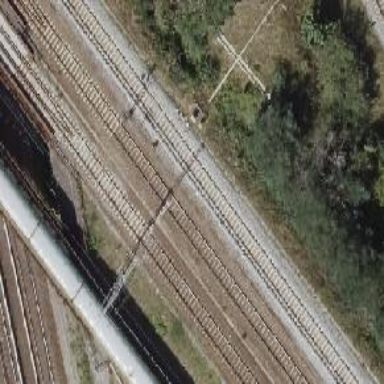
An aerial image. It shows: Milestone along the railway with catenary mast.